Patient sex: F
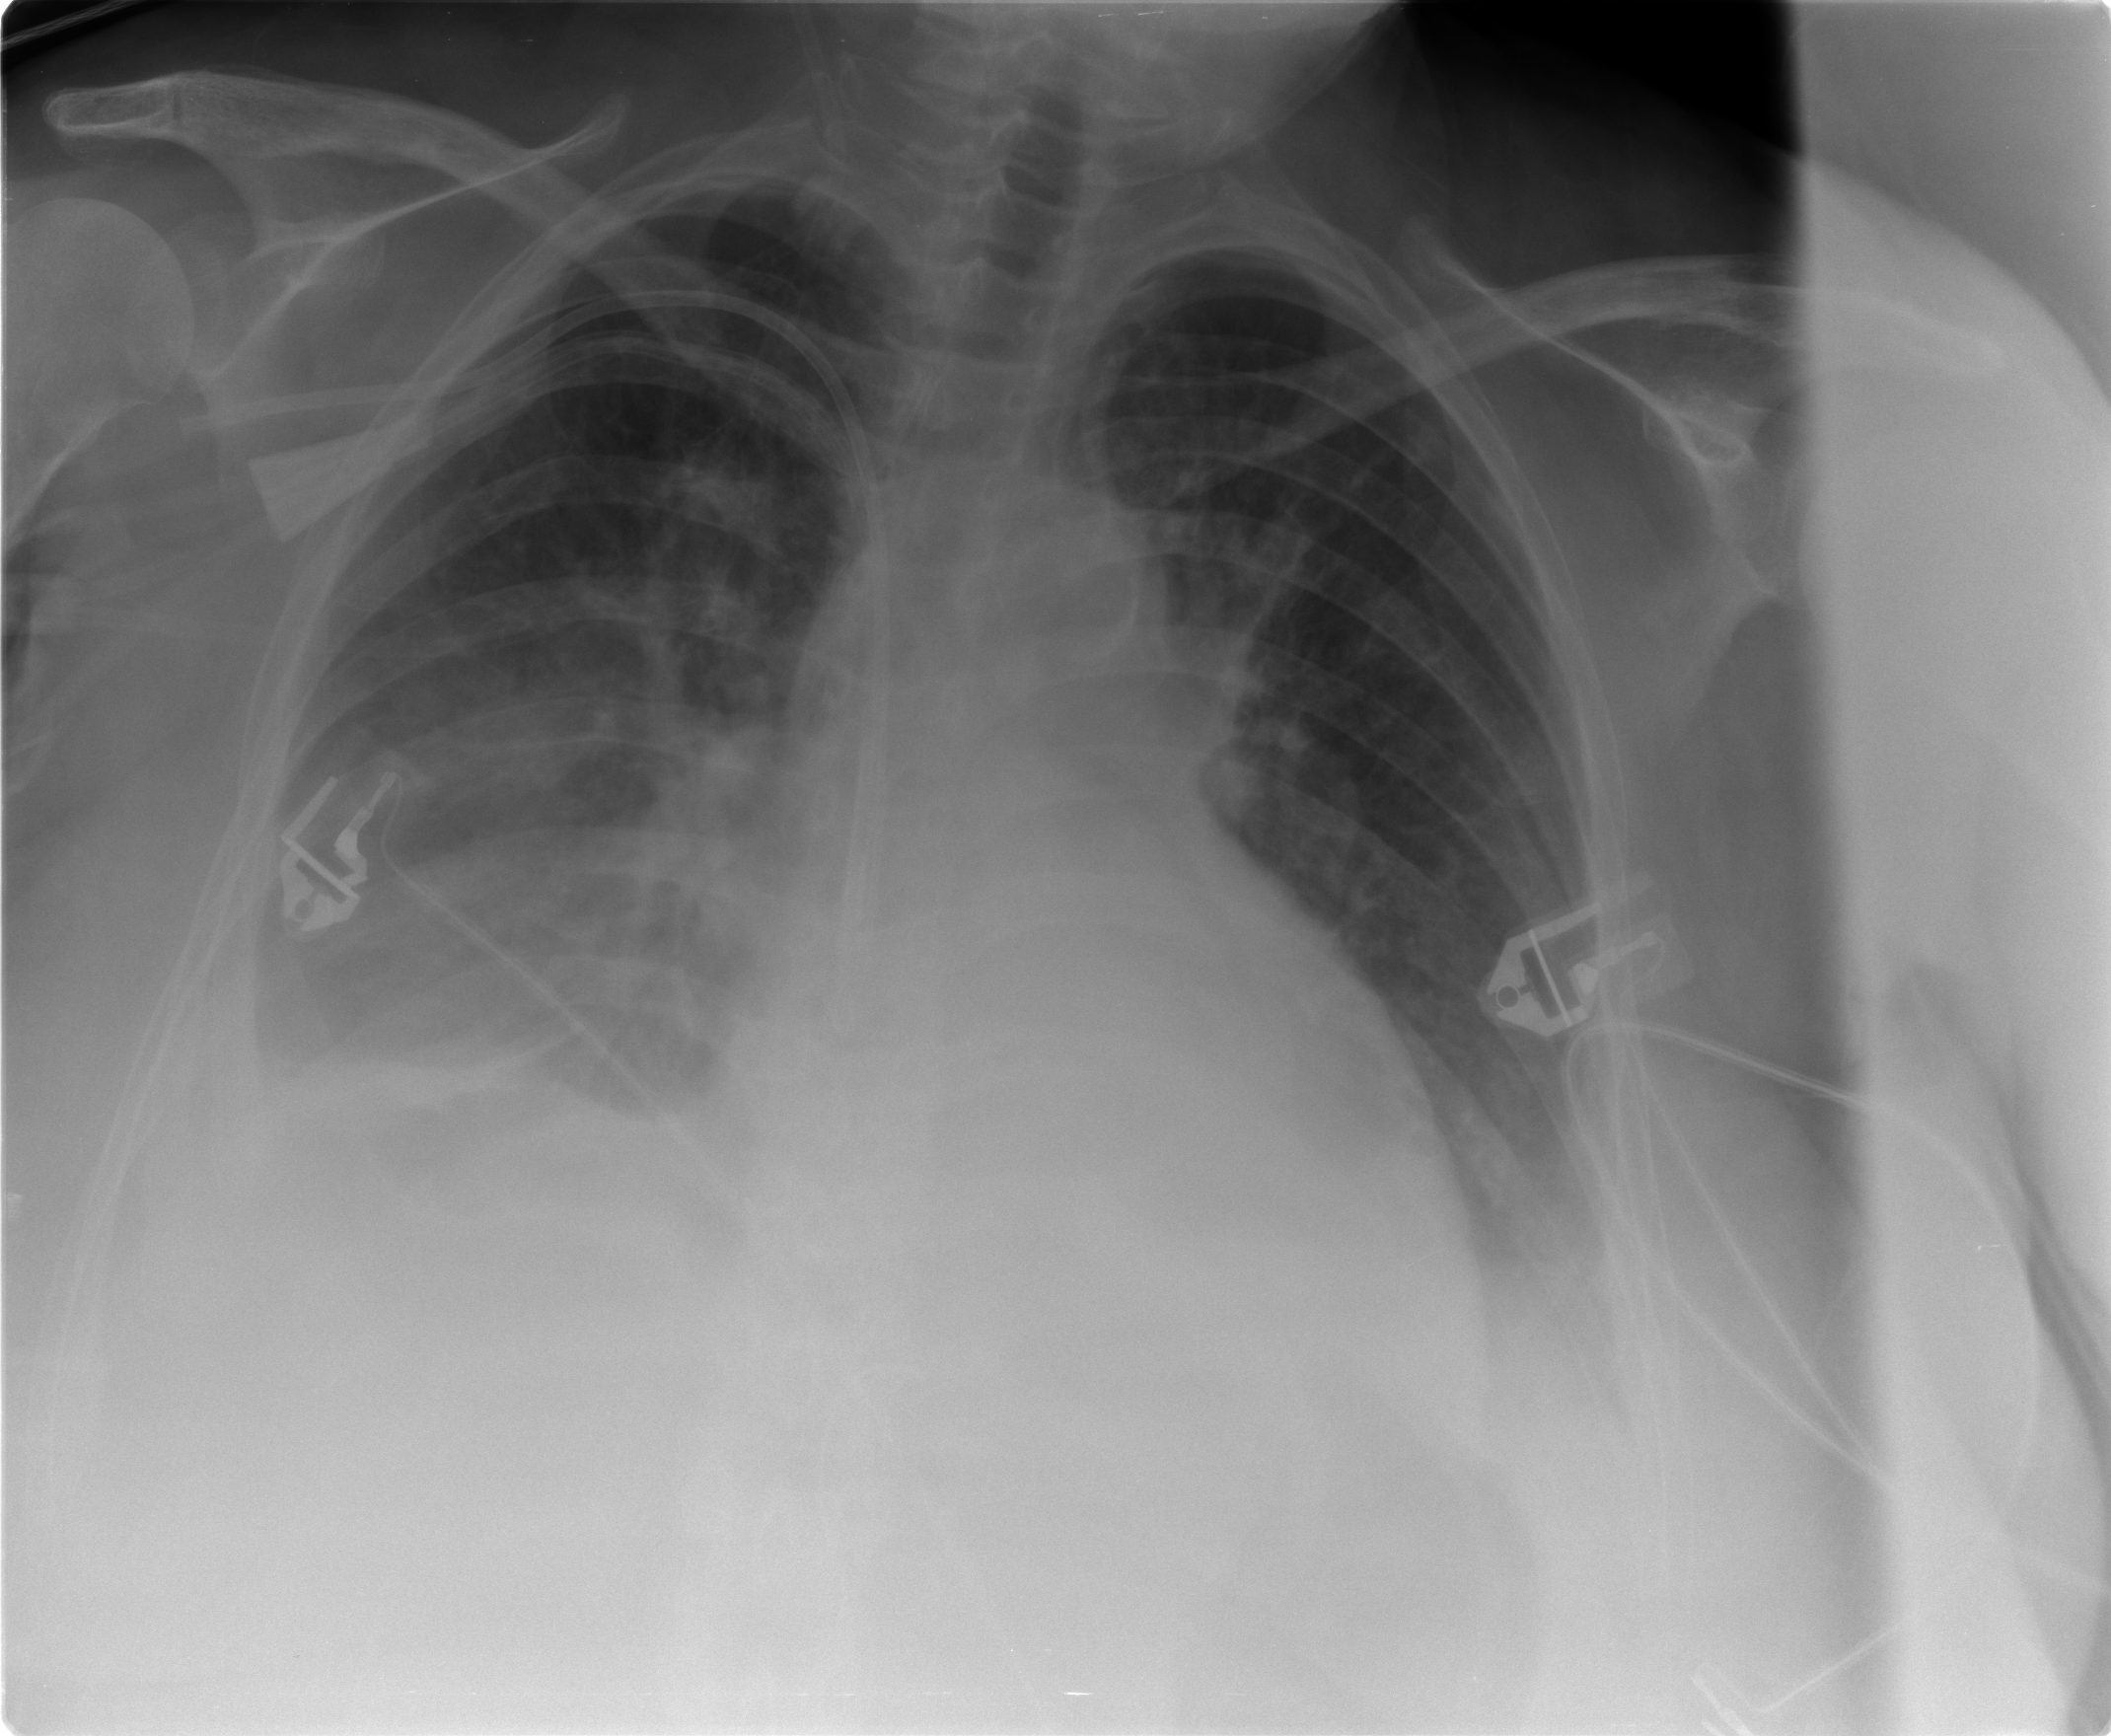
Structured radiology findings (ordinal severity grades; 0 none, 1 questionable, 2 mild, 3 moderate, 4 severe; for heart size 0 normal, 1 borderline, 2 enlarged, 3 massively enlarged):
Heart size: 1
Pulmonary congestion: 1
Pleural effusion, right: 2
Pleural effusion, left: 2
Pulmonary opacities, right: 1
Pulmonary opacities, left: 0
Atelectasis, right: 2
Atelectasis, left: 0